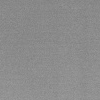
Atmospheric dust classification: dusty